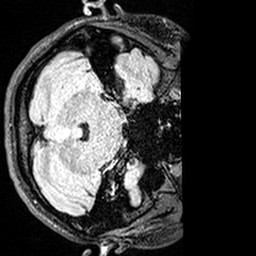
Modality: FLAIR
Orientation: axial
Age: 20
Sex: female
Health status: healthy
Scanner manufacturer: siemens
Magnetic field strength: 3 T
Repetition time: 5 s
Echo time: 0.388 s